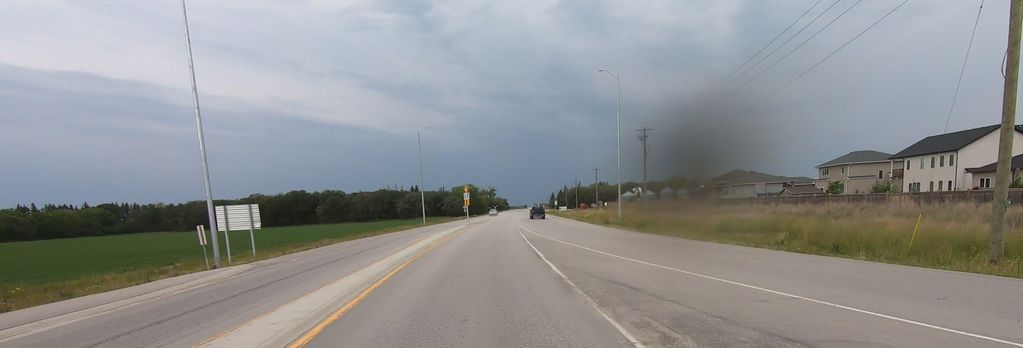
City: winnipeg